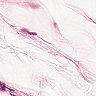
Metastatic tissue present: no